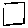
Label: square